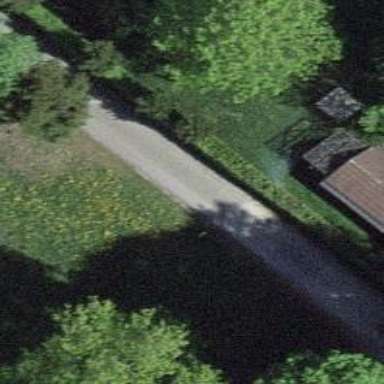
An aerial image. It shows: Residential road.